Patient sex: M
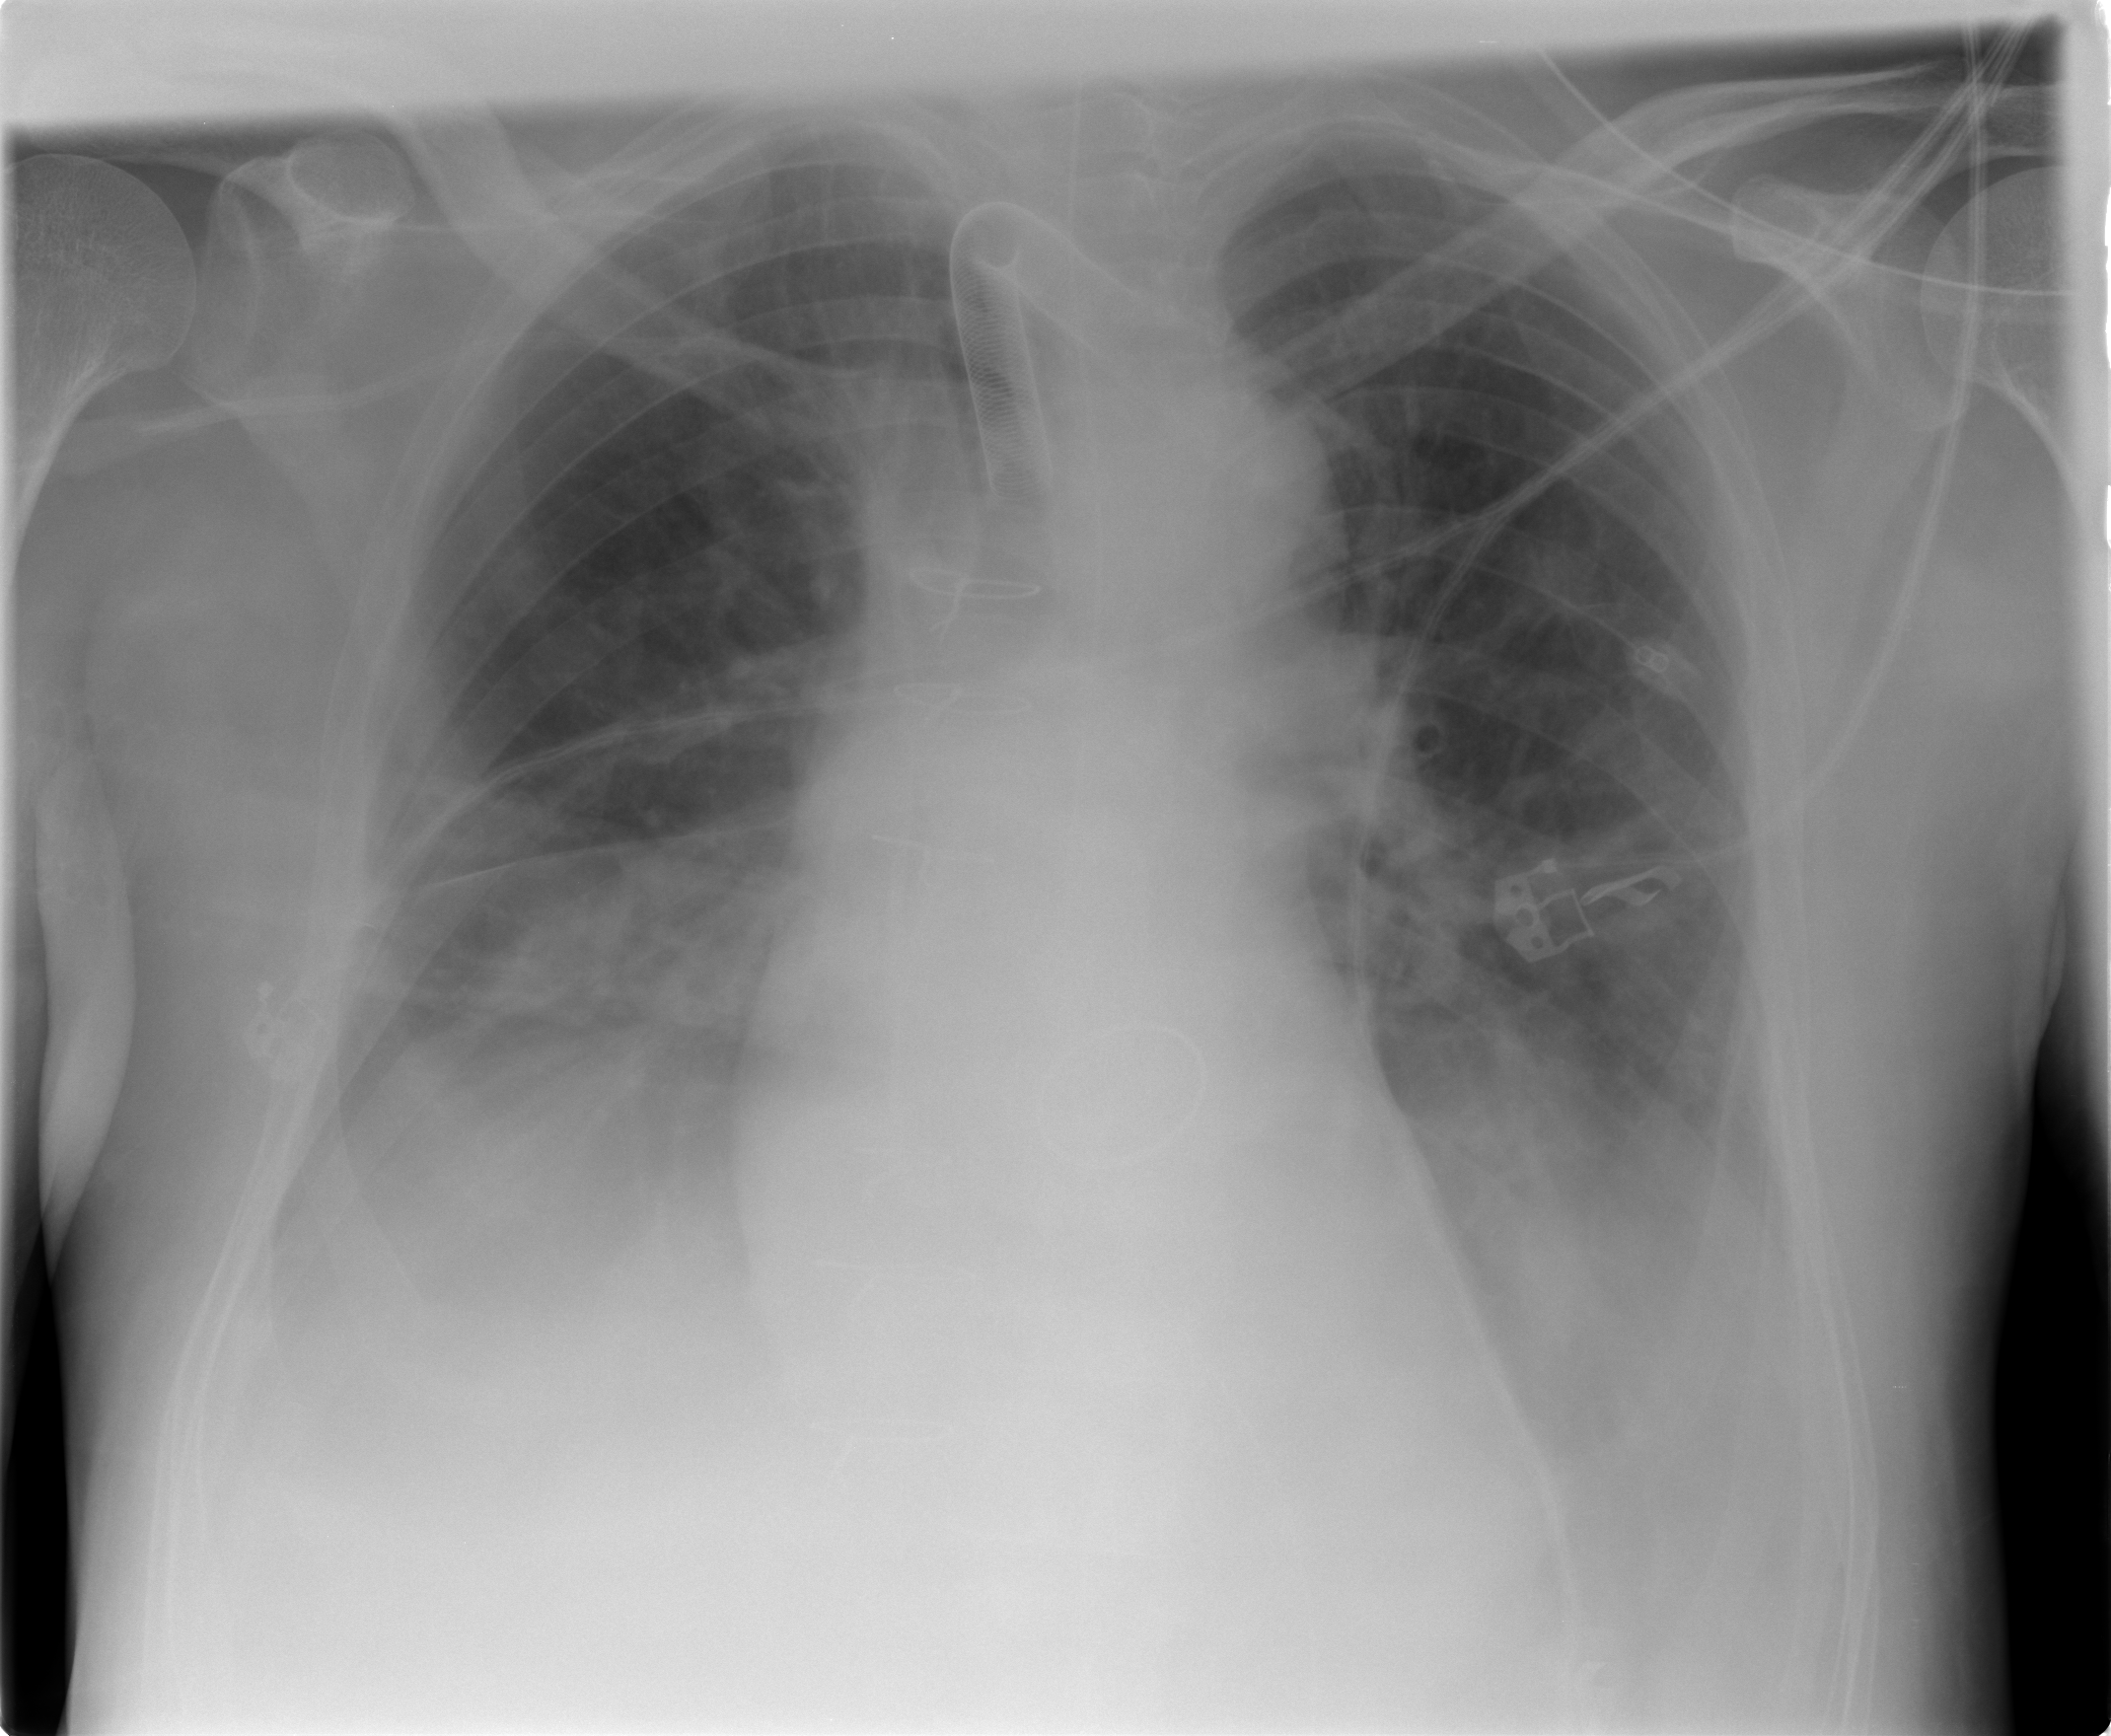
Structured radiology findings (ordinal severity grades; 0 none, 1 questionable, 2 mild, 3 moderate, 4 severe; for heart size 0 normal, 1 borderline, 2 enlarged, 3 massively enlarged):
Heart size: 0
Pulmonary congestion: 1
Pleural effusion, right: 3
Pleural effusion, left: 3
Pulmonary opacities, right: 0
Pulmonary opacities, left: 0
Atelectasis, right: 2
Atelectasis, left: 2